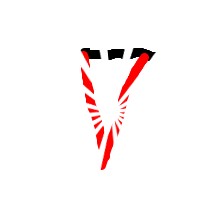
Shape: triangle